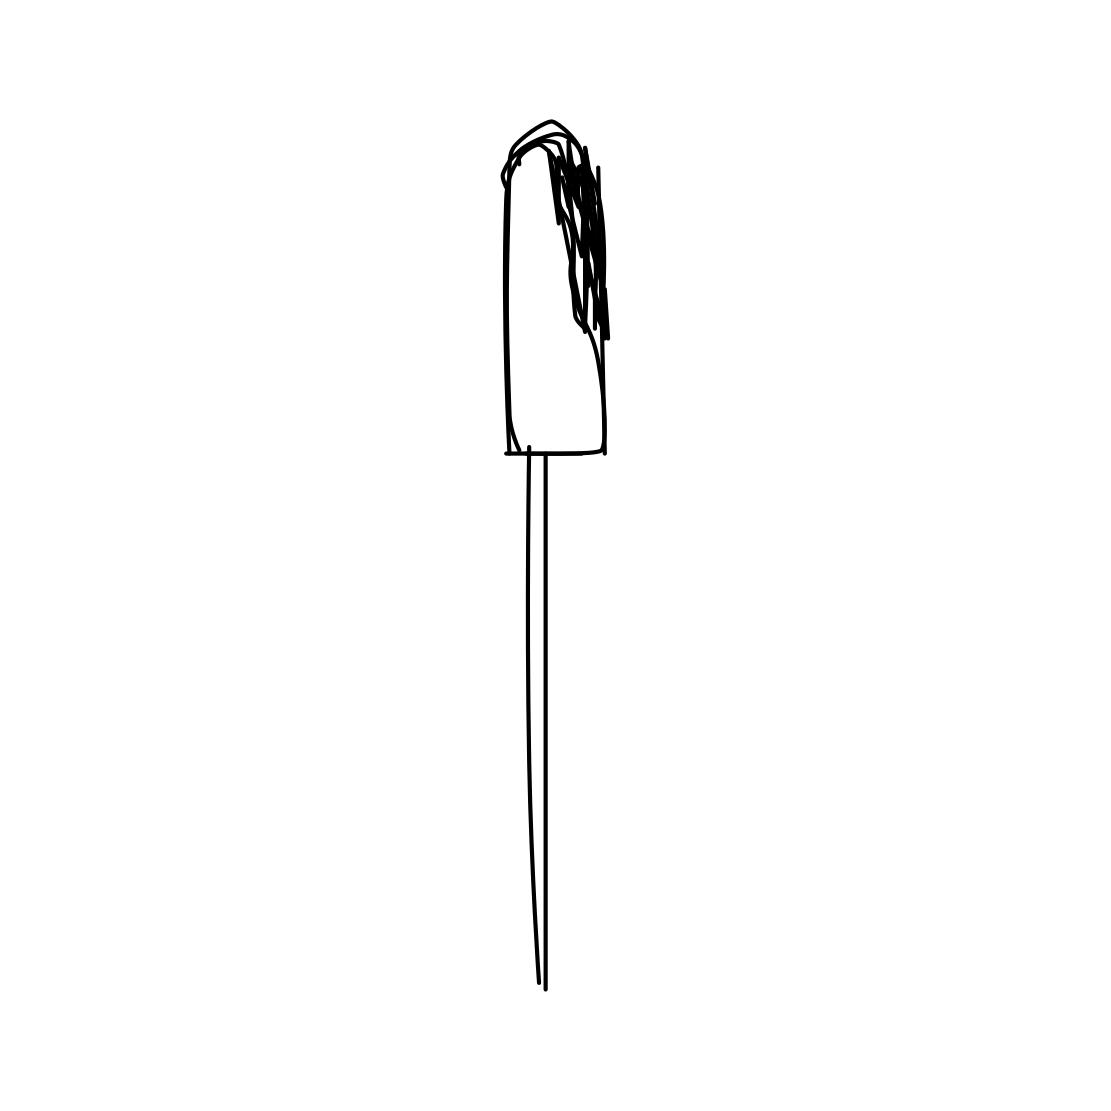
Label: screwdriver